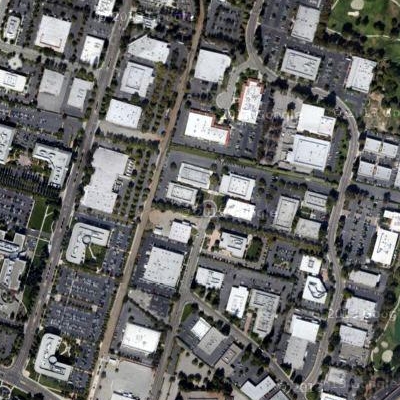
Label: cIndustry